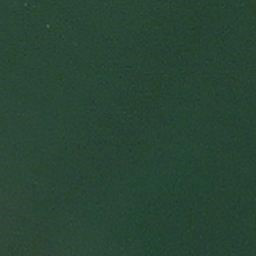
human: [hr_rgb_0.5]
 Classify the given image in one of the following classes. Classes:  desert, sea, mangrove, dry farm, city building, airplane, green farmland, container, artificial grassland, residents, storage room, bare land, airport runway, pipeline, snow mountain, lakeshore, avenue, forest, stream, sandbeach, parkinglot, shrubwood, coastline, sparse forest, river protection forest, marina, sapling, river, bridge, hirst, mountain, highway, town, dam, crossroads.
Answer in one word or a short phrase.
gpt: sea